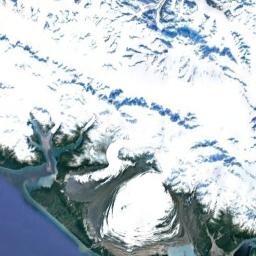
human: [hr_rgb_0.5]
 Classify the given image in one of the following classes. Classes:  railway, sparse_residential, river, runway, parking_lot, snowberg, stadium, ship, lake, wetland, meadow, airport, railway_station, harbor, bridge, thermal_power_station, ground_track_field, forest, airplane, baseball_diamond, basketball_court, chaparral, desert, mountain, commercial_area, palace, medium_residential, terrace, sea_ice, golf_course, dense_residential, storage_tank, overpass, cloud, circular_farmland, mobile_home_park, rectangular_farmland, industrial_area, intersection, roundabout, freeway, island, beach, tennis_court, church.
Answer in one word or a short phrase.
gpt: snowberg